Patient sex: M
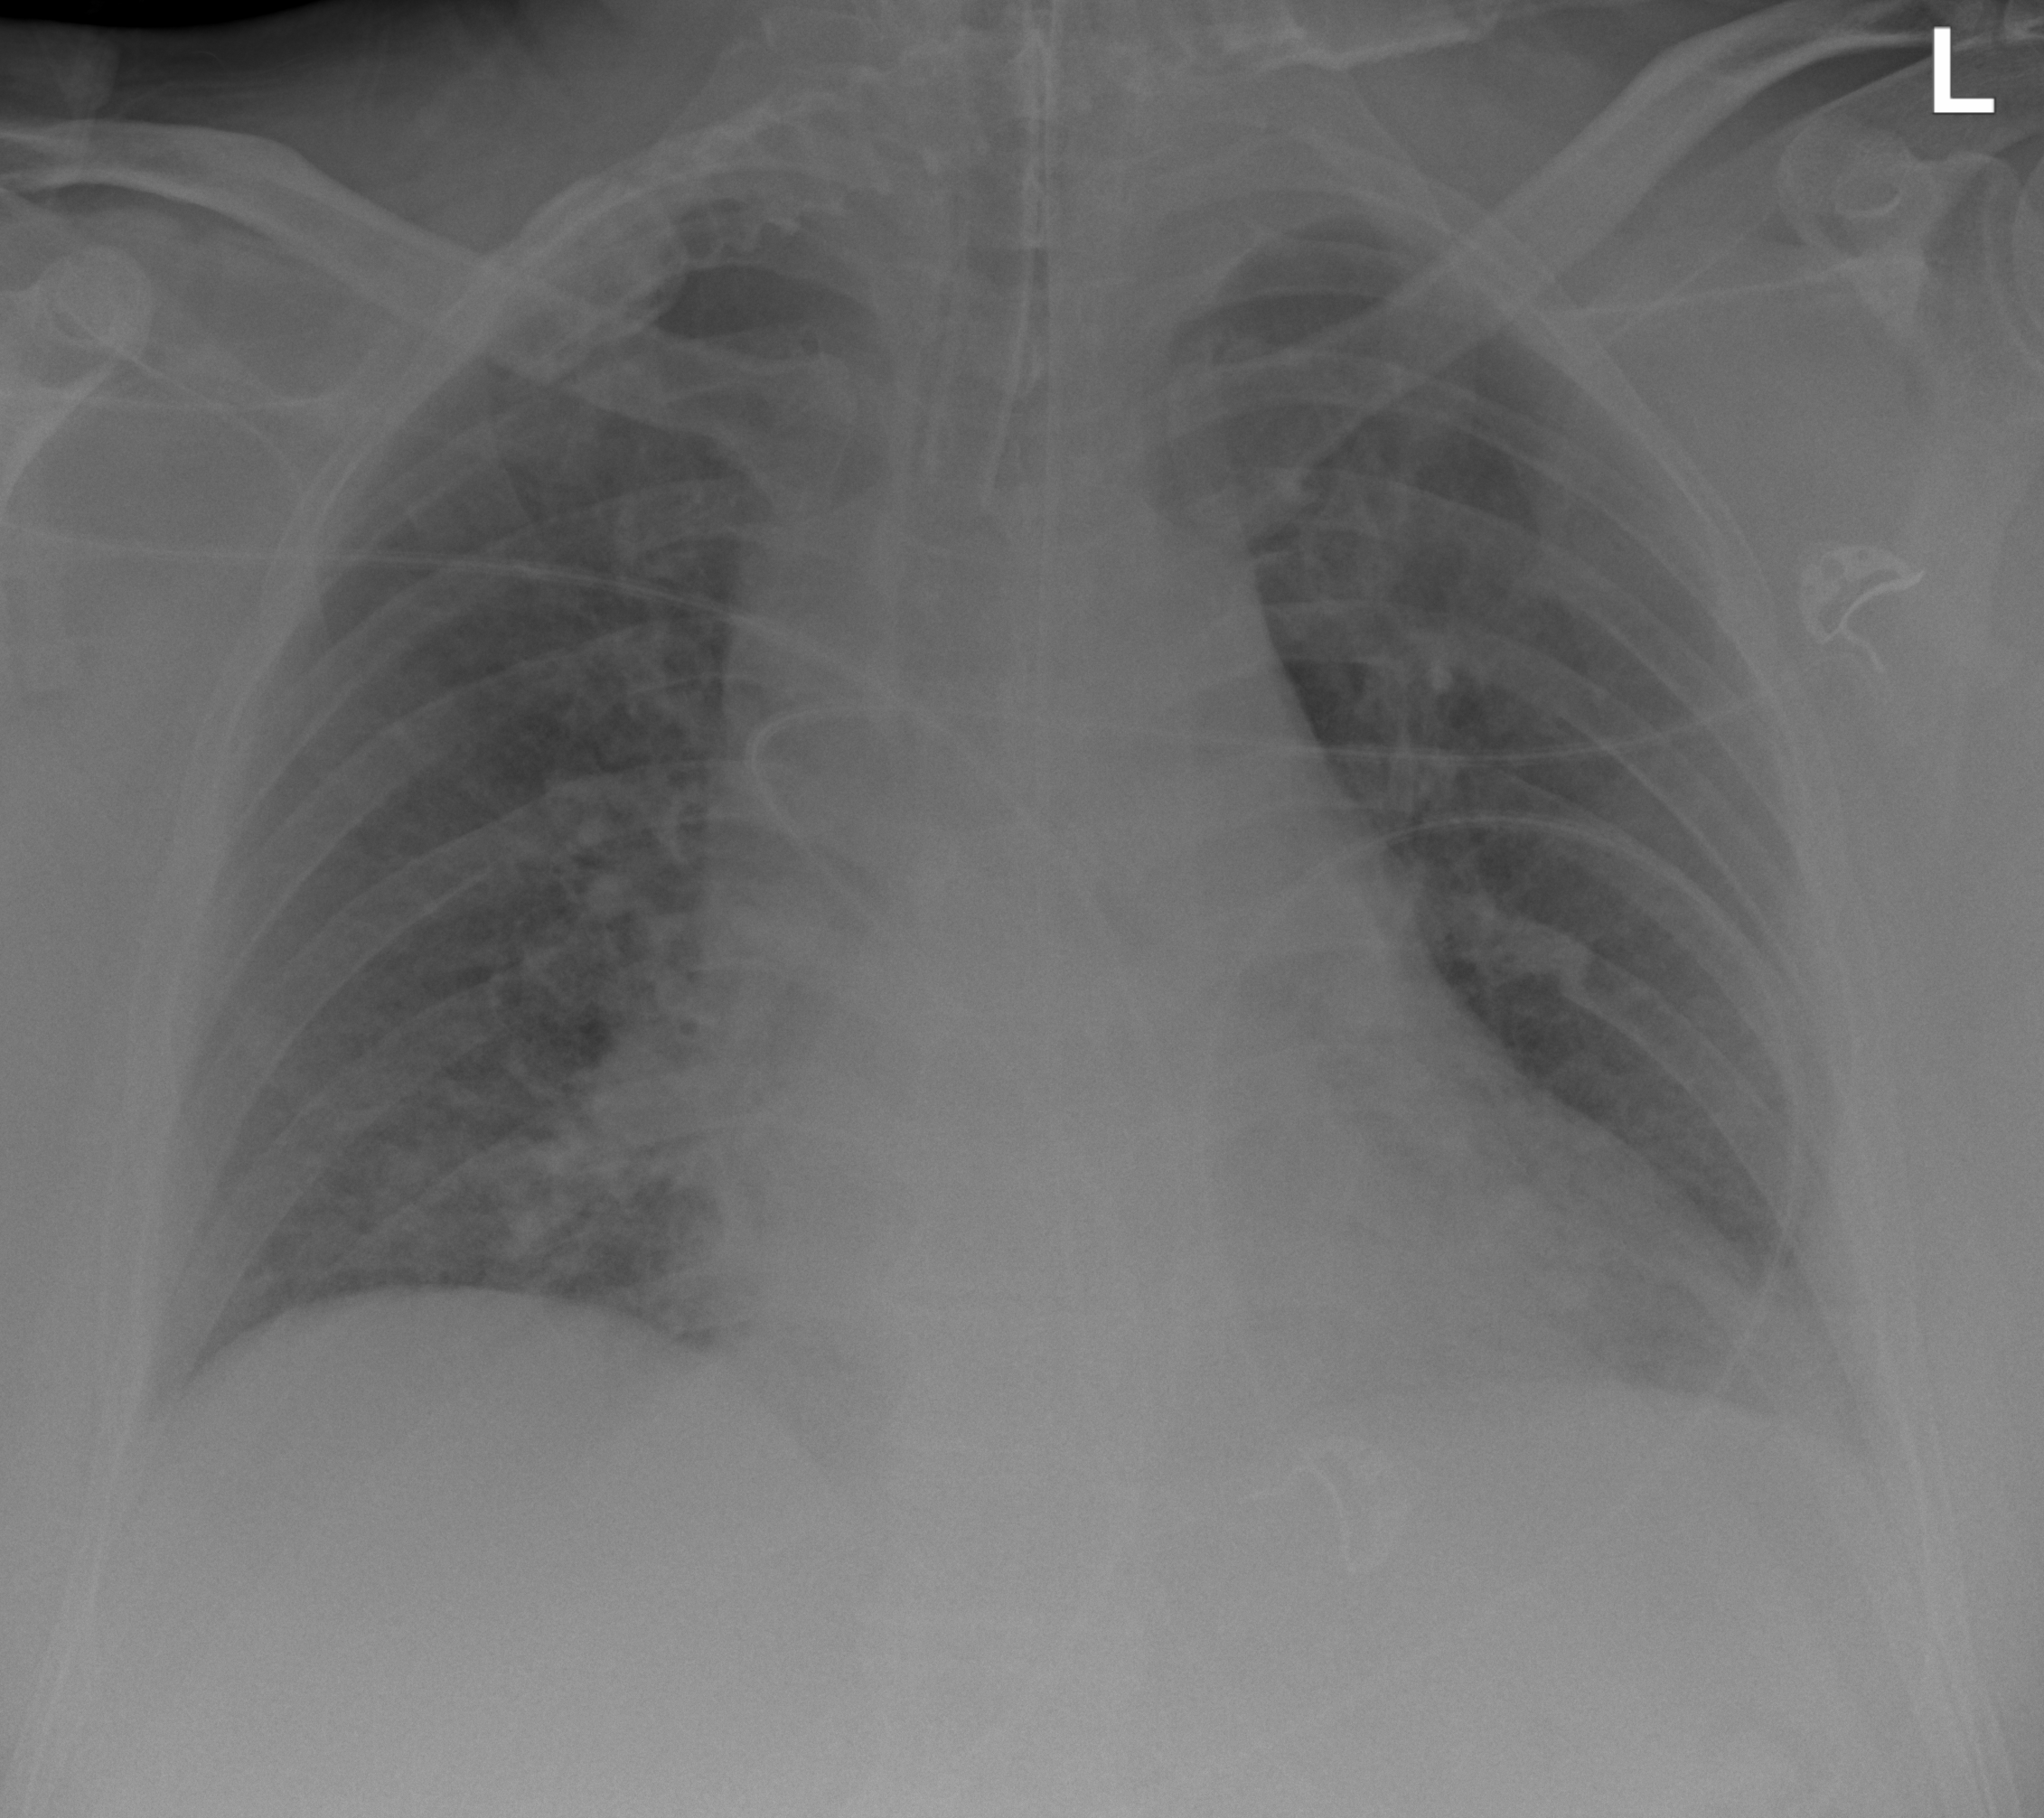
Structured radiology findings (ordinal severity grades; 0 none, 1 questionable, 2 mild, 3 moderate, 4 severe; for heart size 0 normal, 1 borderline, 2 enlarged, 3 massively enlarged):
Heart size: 2
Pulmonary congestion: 2
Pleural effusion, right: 1
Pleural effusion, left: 1
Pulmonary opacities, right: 2
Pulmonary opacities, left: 2
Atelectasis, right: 2
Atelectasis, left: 2